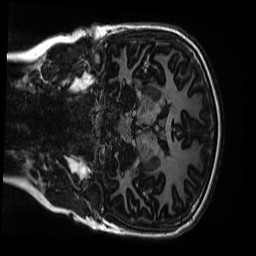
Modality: MP2RAGE
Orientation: coronal
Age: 10
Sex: female
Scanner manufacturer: siemens
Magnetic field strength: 3 T
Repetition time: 4 s
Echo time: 0.00303 s